Question: I am using Flash(as2 or 3 doesn't matter). I would like to know the match behind the moving eyes or possibilities to use default flash tools to make eyes move.

My biggest concern is eye shapes. They are not circural not ellipse. My second concern is the lightning on puppils. Can someone give me a hint how should I implement that?
I would cut the puppils out as well as lightning. Then use these formulas for rotate the puppils around the origin point(center of eyes):
'''
x = x * cos(angle) - y * sin(angle)
y = x * sin(angle) + y * cos(angle)
'''
That would work well if eyes would be circular but not in this case, so I could modify the formula to give more elliptic rotation.
Any advice is really appreciated. Thank you.
Based on advice, I made the eyes move with a classical tween(360 frames). It worked perfectly. I did 4 tweens for the eyes, to be more circural movement. Then calculated the angle between mouse and the eye with Math.atan2(diffY,diffX) and did gotoAndStop(angle). Worked like a charm. Thank you.
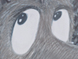
Answer: You can create a timeline animation of the eye on a guide path moving in a circle around the edge of the eye. Make the animation 360 frames long and start it with the eye roughly at 0 degrees. Check the angle of the mouse from center point of the eye to get a angle and between 0 and 360 degrees. Finally, 'gotoAndStop' the frame from the angle value.